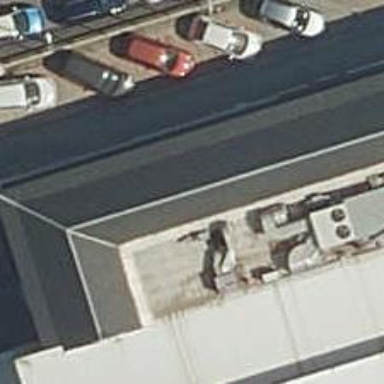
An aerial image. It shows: Car shop.